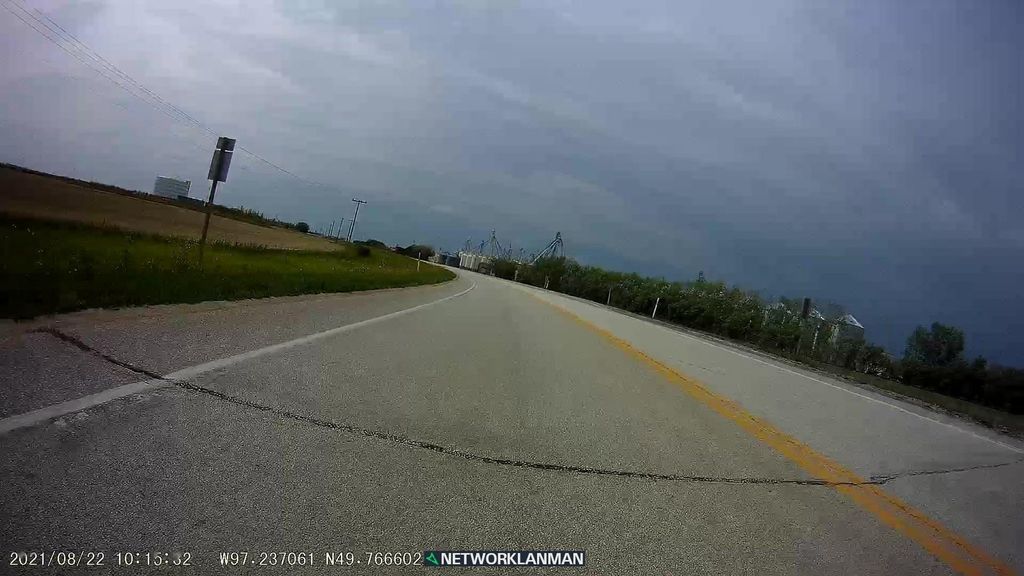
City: winnipeg